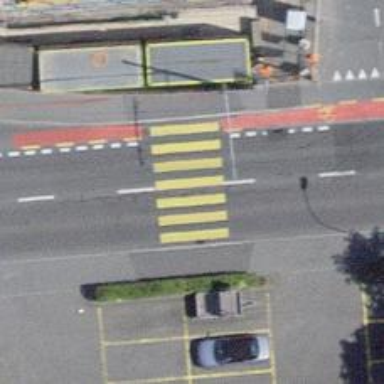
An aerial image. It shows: Uncontrolled zebra crossing with zebra markings.